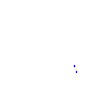
Particle: proton